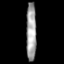
Tissue: prostate
Cell type: T cells
Senescence score: 0.7035
Nuclear area (px): 590
Mean DAPI intensity: 156.707